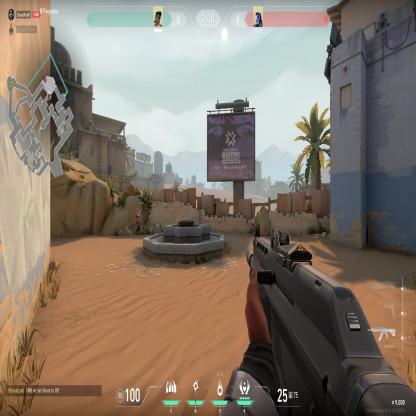
Label: enemy